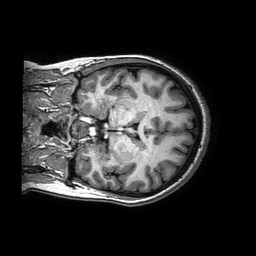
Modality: T1w
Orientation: coronal
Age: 26
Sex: female
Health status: ill
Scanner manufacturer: philips
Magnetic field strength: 3 T
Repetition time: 0.00674 s
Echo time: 0.003027 s